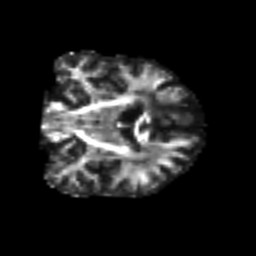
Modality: FA
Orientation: coronal
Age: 56
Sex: male
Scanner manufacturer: siemens
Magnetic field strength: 3 T
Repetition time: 4.987 s
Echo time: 0.0792 s